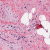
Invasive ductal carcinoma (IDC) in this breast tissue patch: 1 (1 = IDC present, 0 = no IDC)